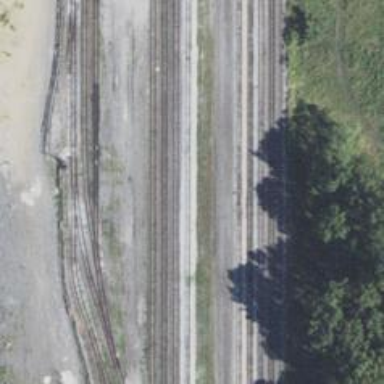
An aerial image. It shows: Manifest railway yard.